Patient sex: F
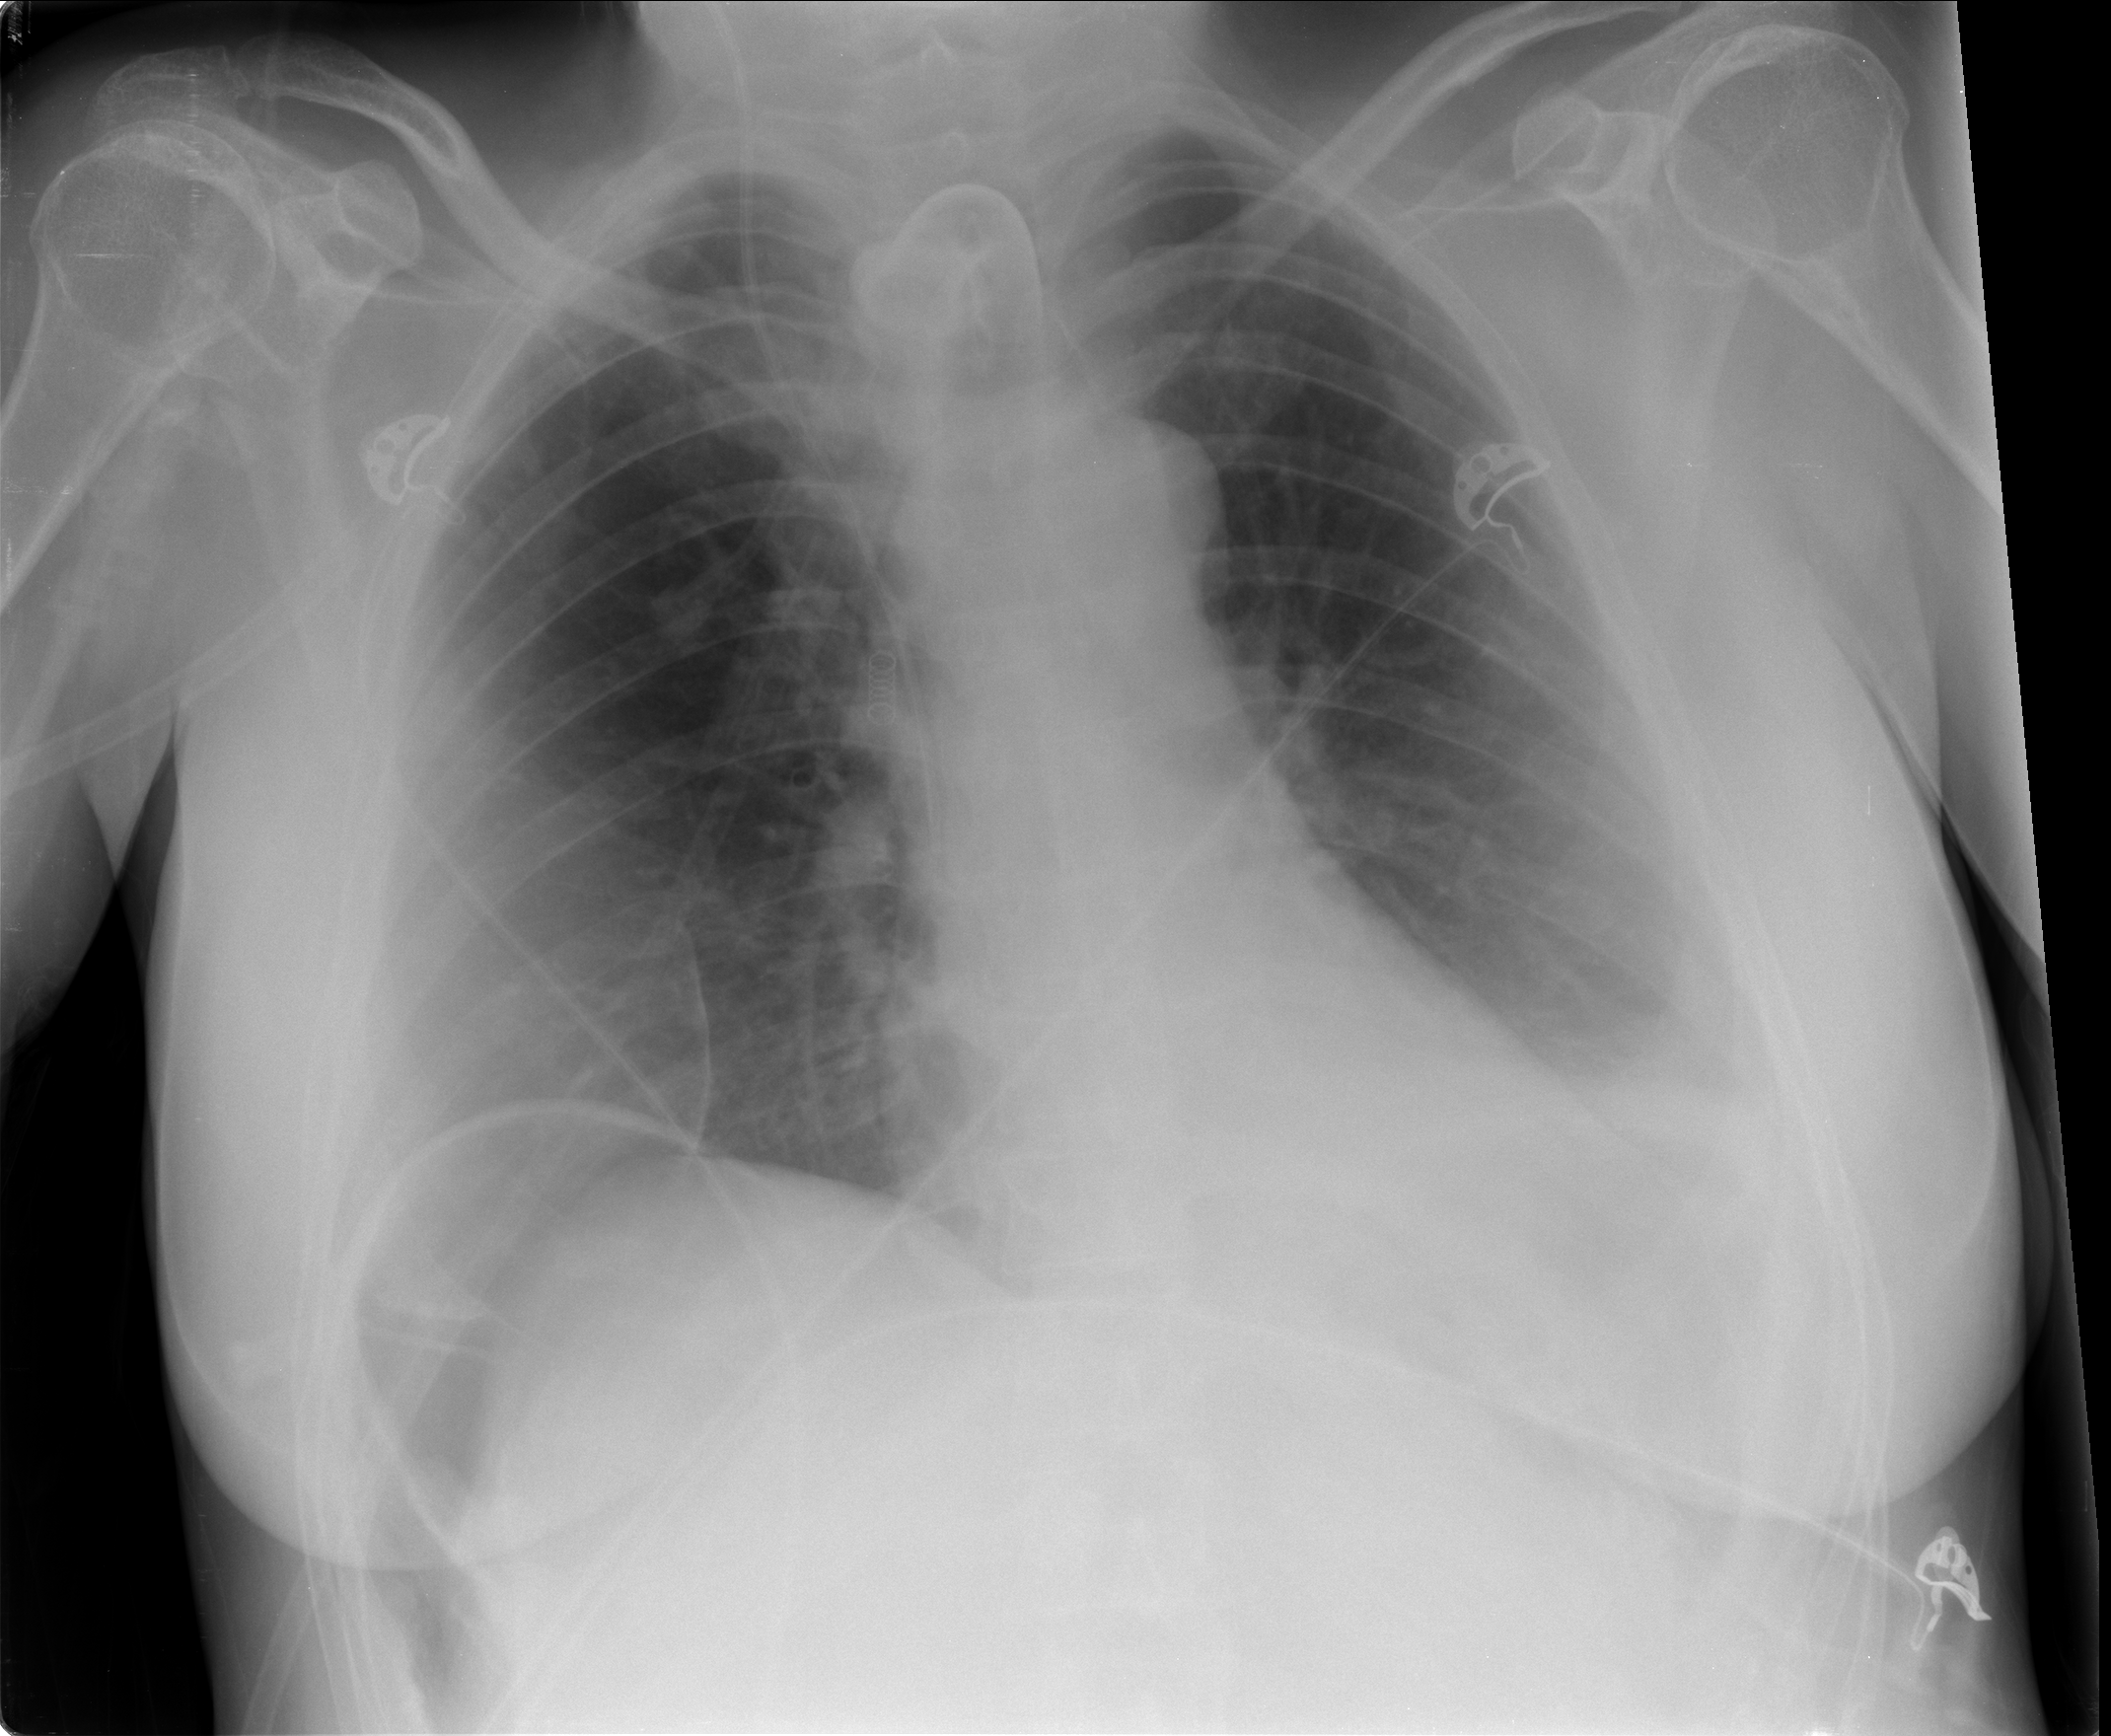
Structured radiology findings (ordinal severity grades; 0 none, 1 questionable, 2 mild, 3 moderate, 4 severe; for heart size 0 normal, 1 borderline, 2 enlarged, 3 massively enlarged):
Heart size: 1
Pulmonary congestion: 0
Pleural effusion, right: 0
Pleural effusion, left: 2
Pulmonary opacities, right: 0
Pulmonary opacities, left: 2
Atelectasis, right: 2
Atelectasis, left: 2